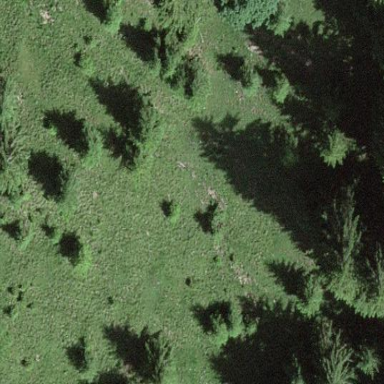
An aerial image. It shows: Beautiful meadow.